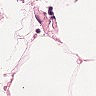
Metastatic tissue present: no